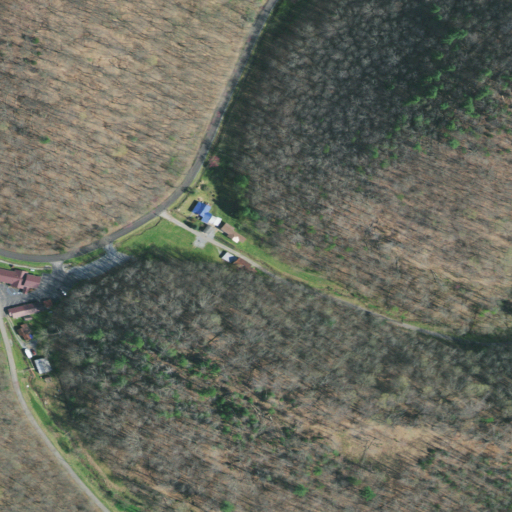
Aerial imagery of valley in Tennessee named Williams Hollow containing deciduous forest, open development, low intensity development, and medium intensity development